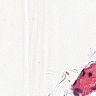
Metastatic tissue present: no